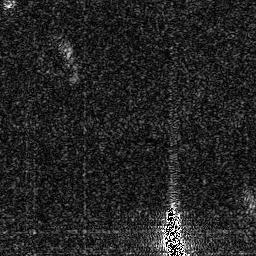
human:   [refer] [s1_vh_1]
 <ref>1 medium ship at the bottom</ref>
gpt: <box>[[63, 80, 71, 99, 0]]</box>